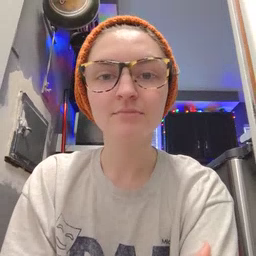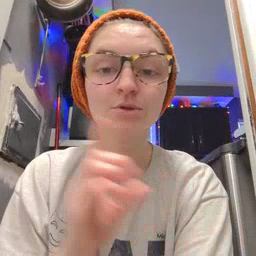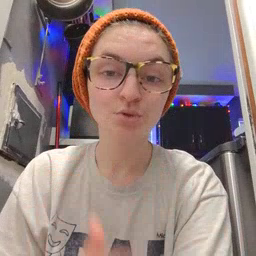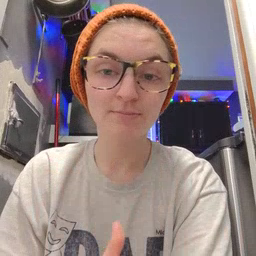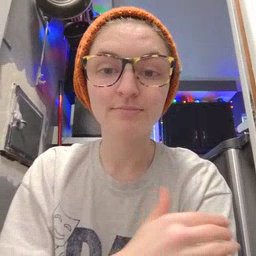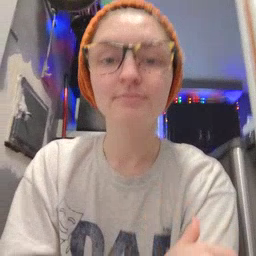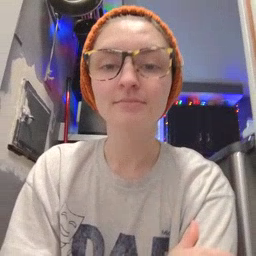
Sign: dog